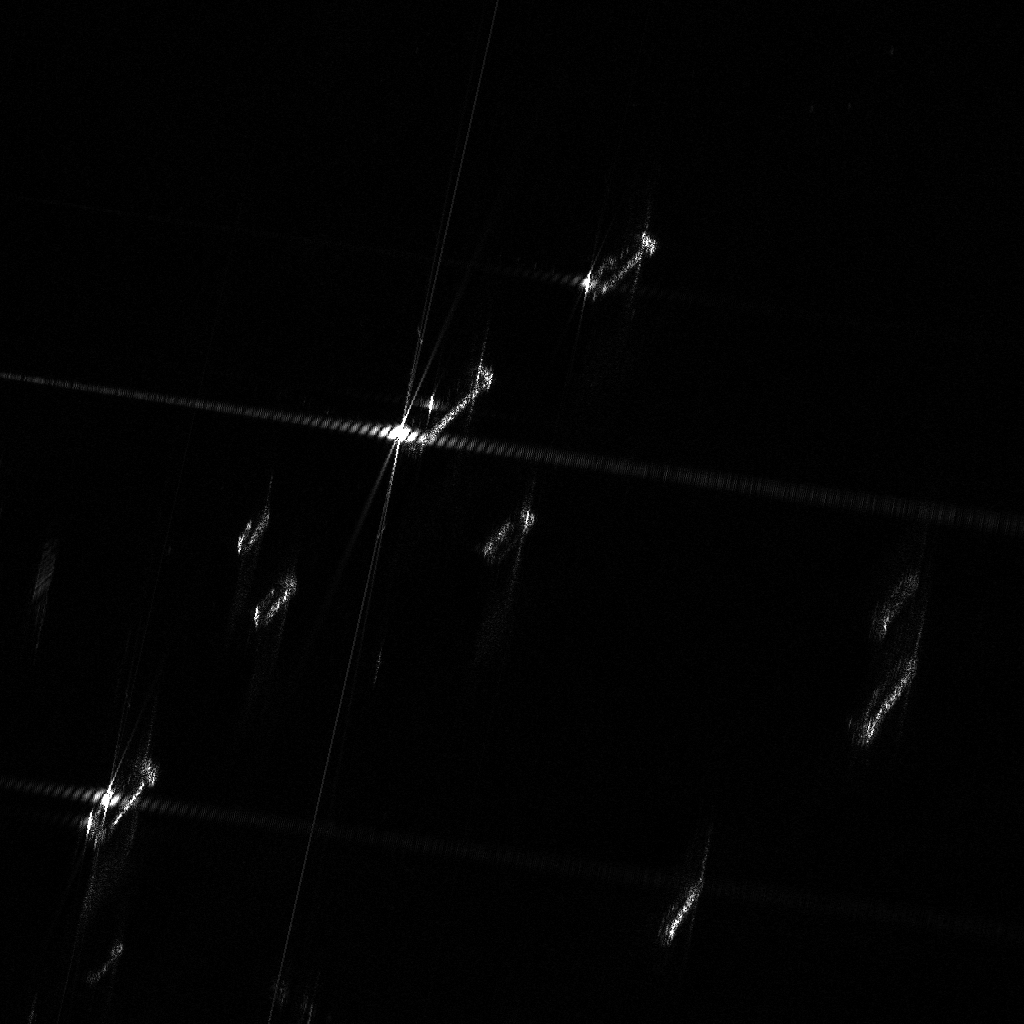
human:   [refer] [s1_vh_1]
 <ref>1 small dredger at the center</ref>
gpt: <box>[[48, 48, 50, 55, 47]]</box>

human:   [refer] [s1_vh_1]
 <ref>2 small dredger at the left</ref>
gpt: <box>[[25, 54, 28, 62, 47], [23, 48, 26, 54, 49]]</box>

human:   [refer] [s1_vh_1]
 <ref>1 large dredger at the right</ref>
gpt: <box>[[84, 63, 88, 73, 31]]</box>